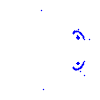
Particle: proton